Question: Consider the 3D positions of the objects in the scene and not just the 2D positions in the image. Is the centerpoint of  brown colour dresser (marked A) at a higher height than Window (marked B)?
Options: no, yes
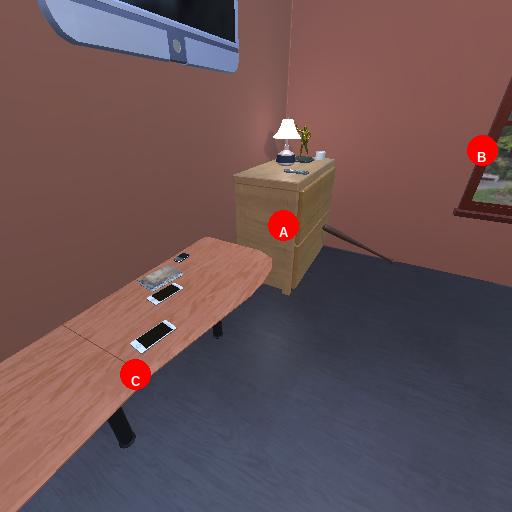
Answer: no